Field crop: tomato
Growth stage: 1
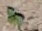
Species: solanum